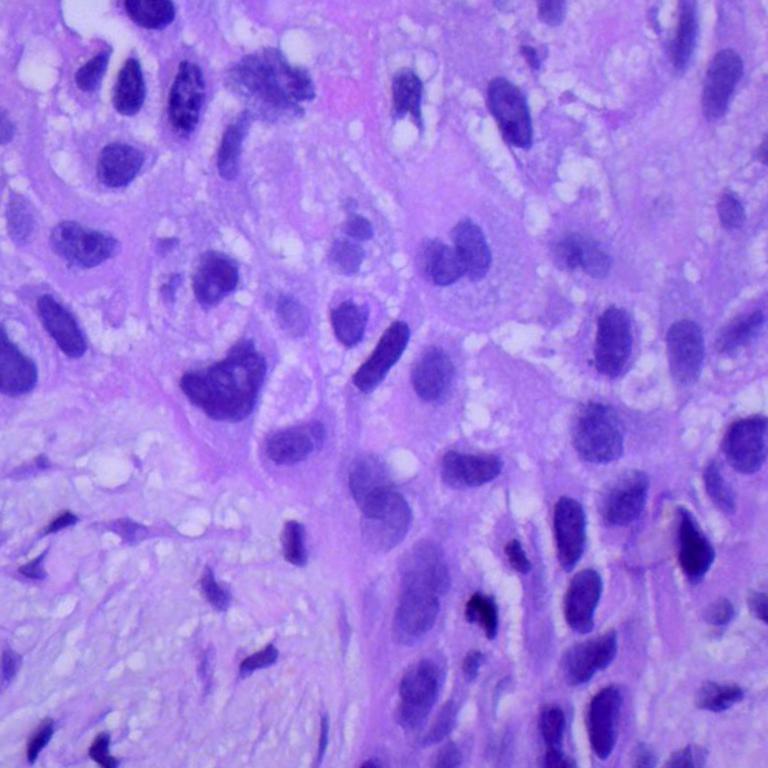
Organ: lung
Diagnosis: squamous carcinomas